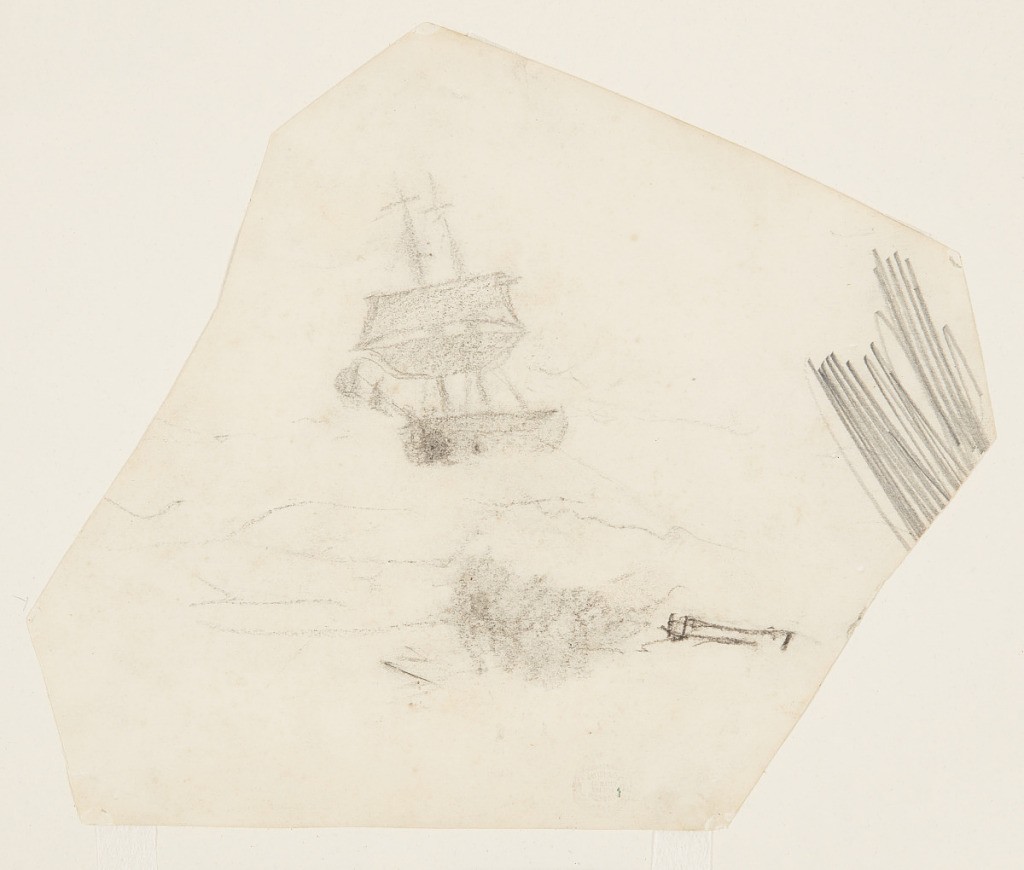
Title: Square Rigger in a Stormy Sea
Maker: Winslow Homer, American, 1836–1910
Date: ca. 1895
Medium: Charcoal on paper
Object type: Drawing
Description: Horizontal view of a square-rigger in a stormy sea, with graphite scratching in right margin.